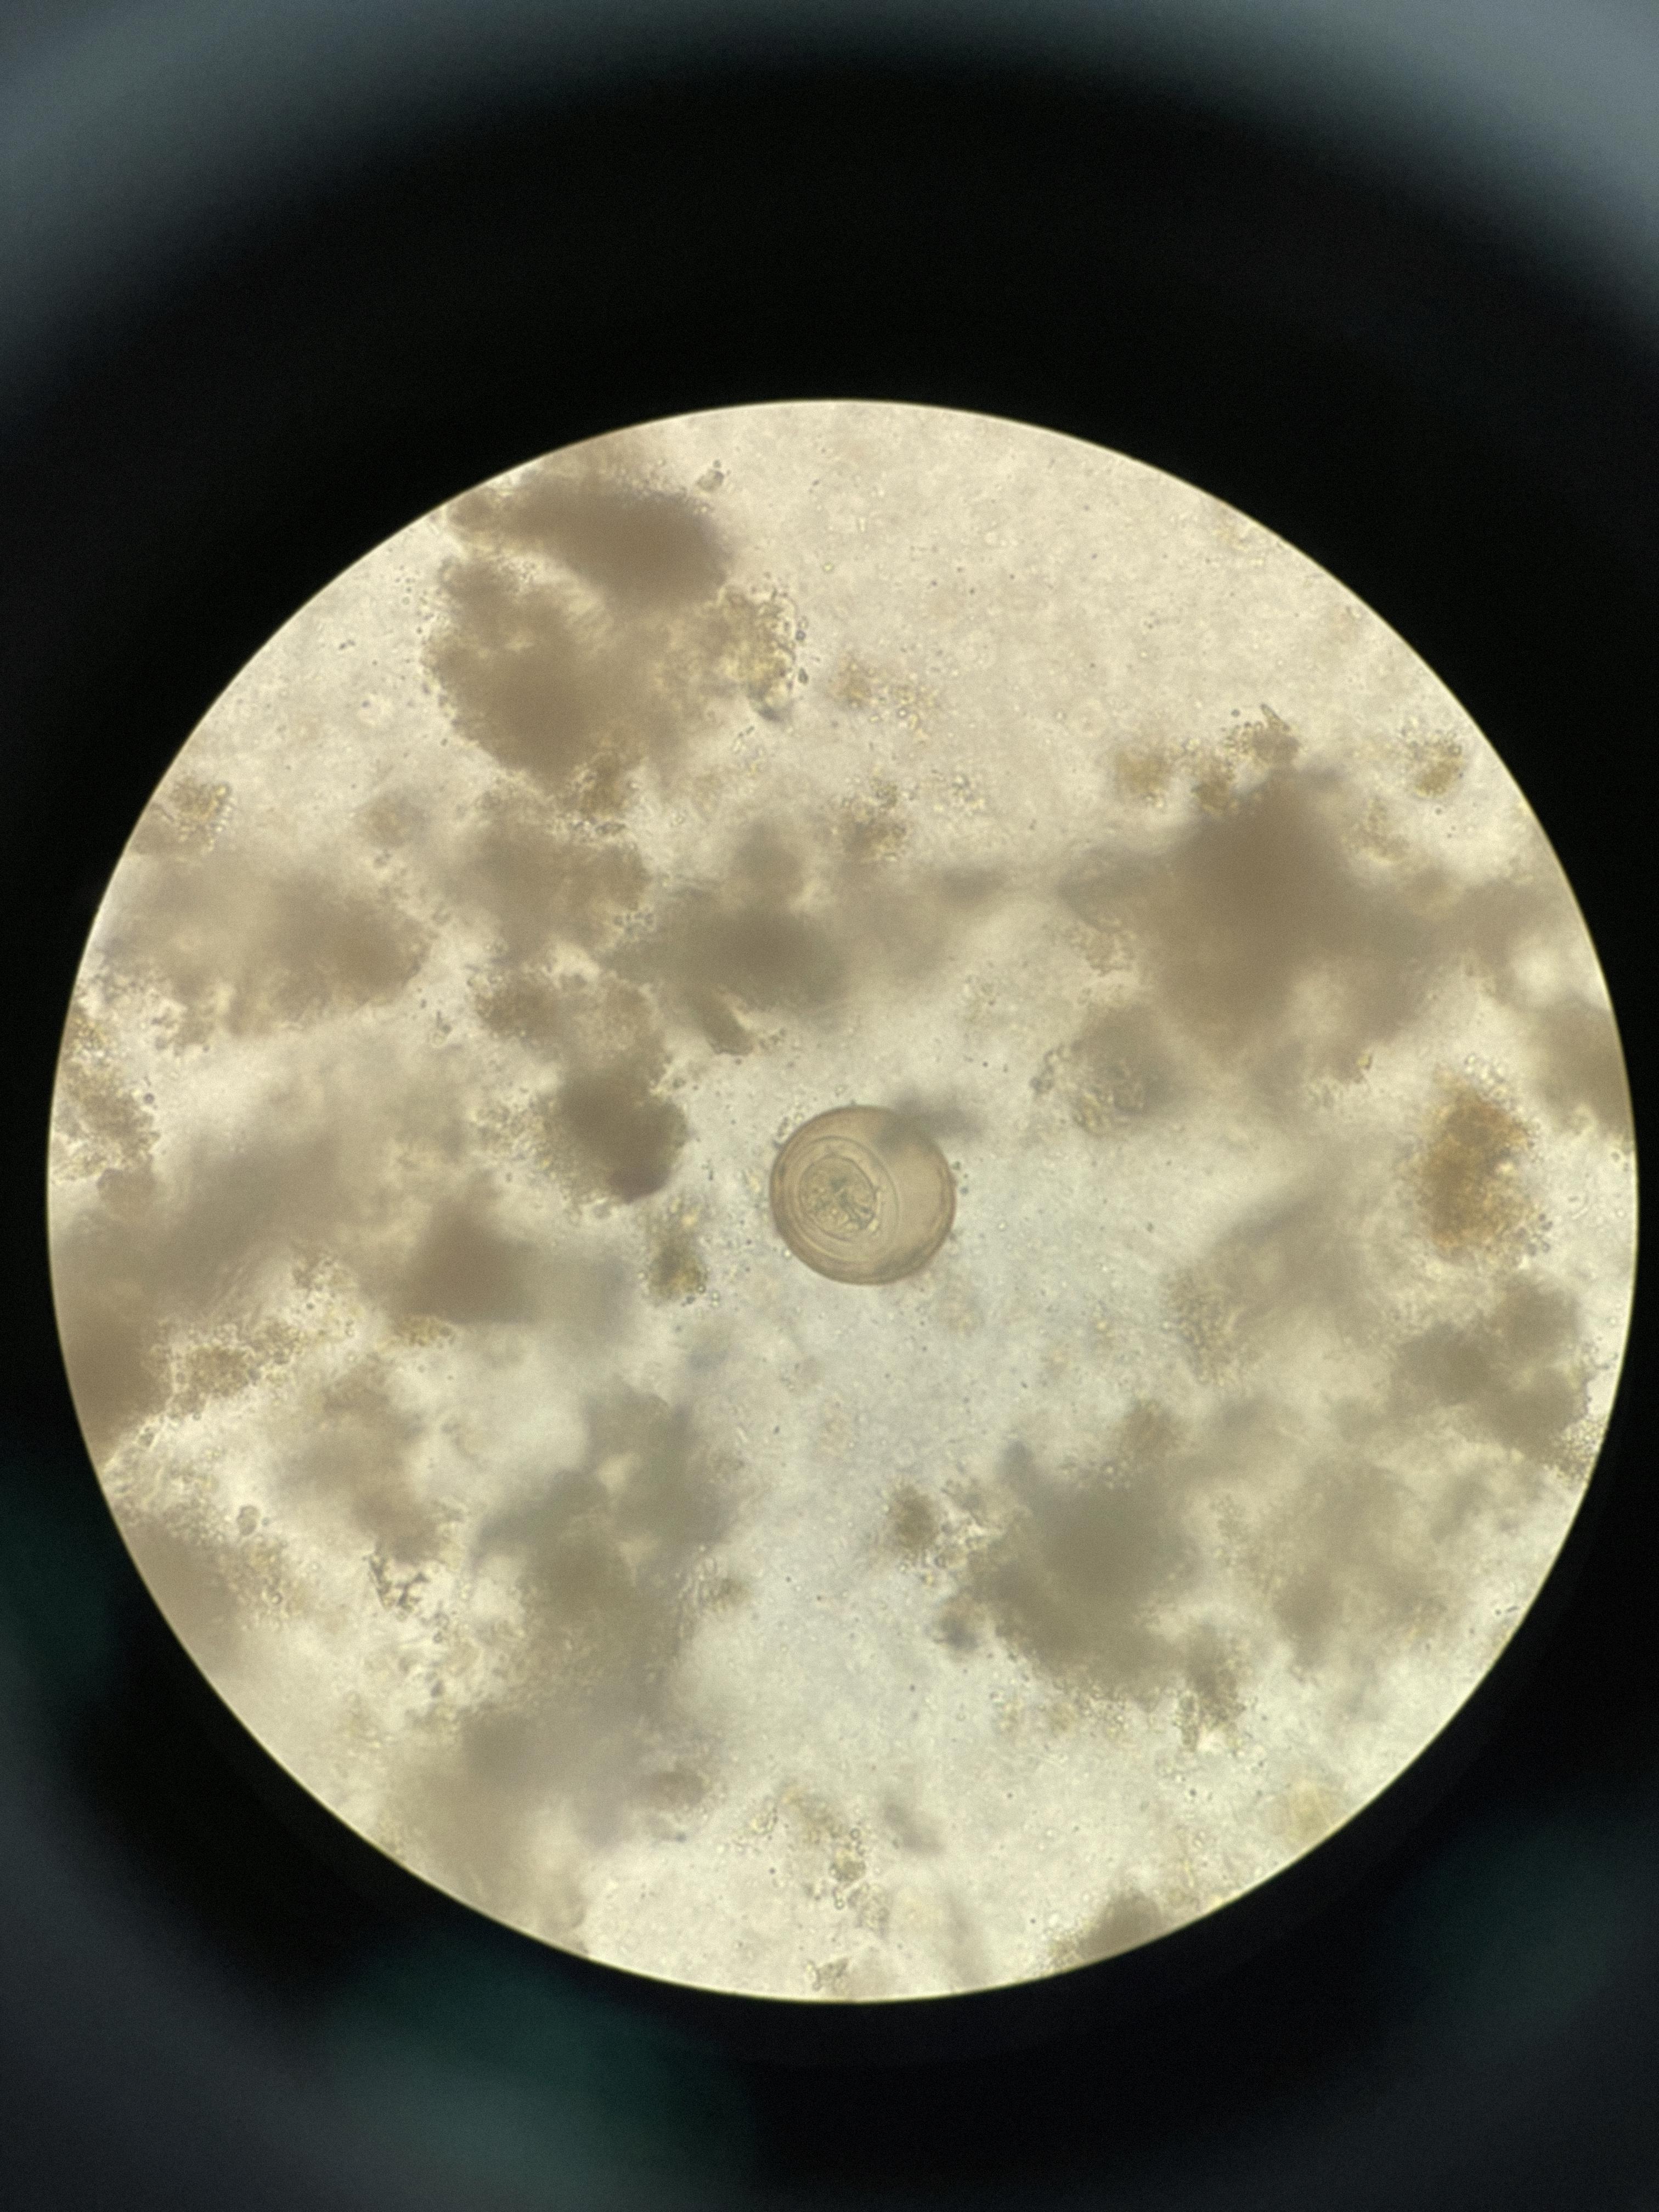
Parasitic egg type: Hymenolepis diminuta